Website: ulta-beauty
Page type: delivery-shipping
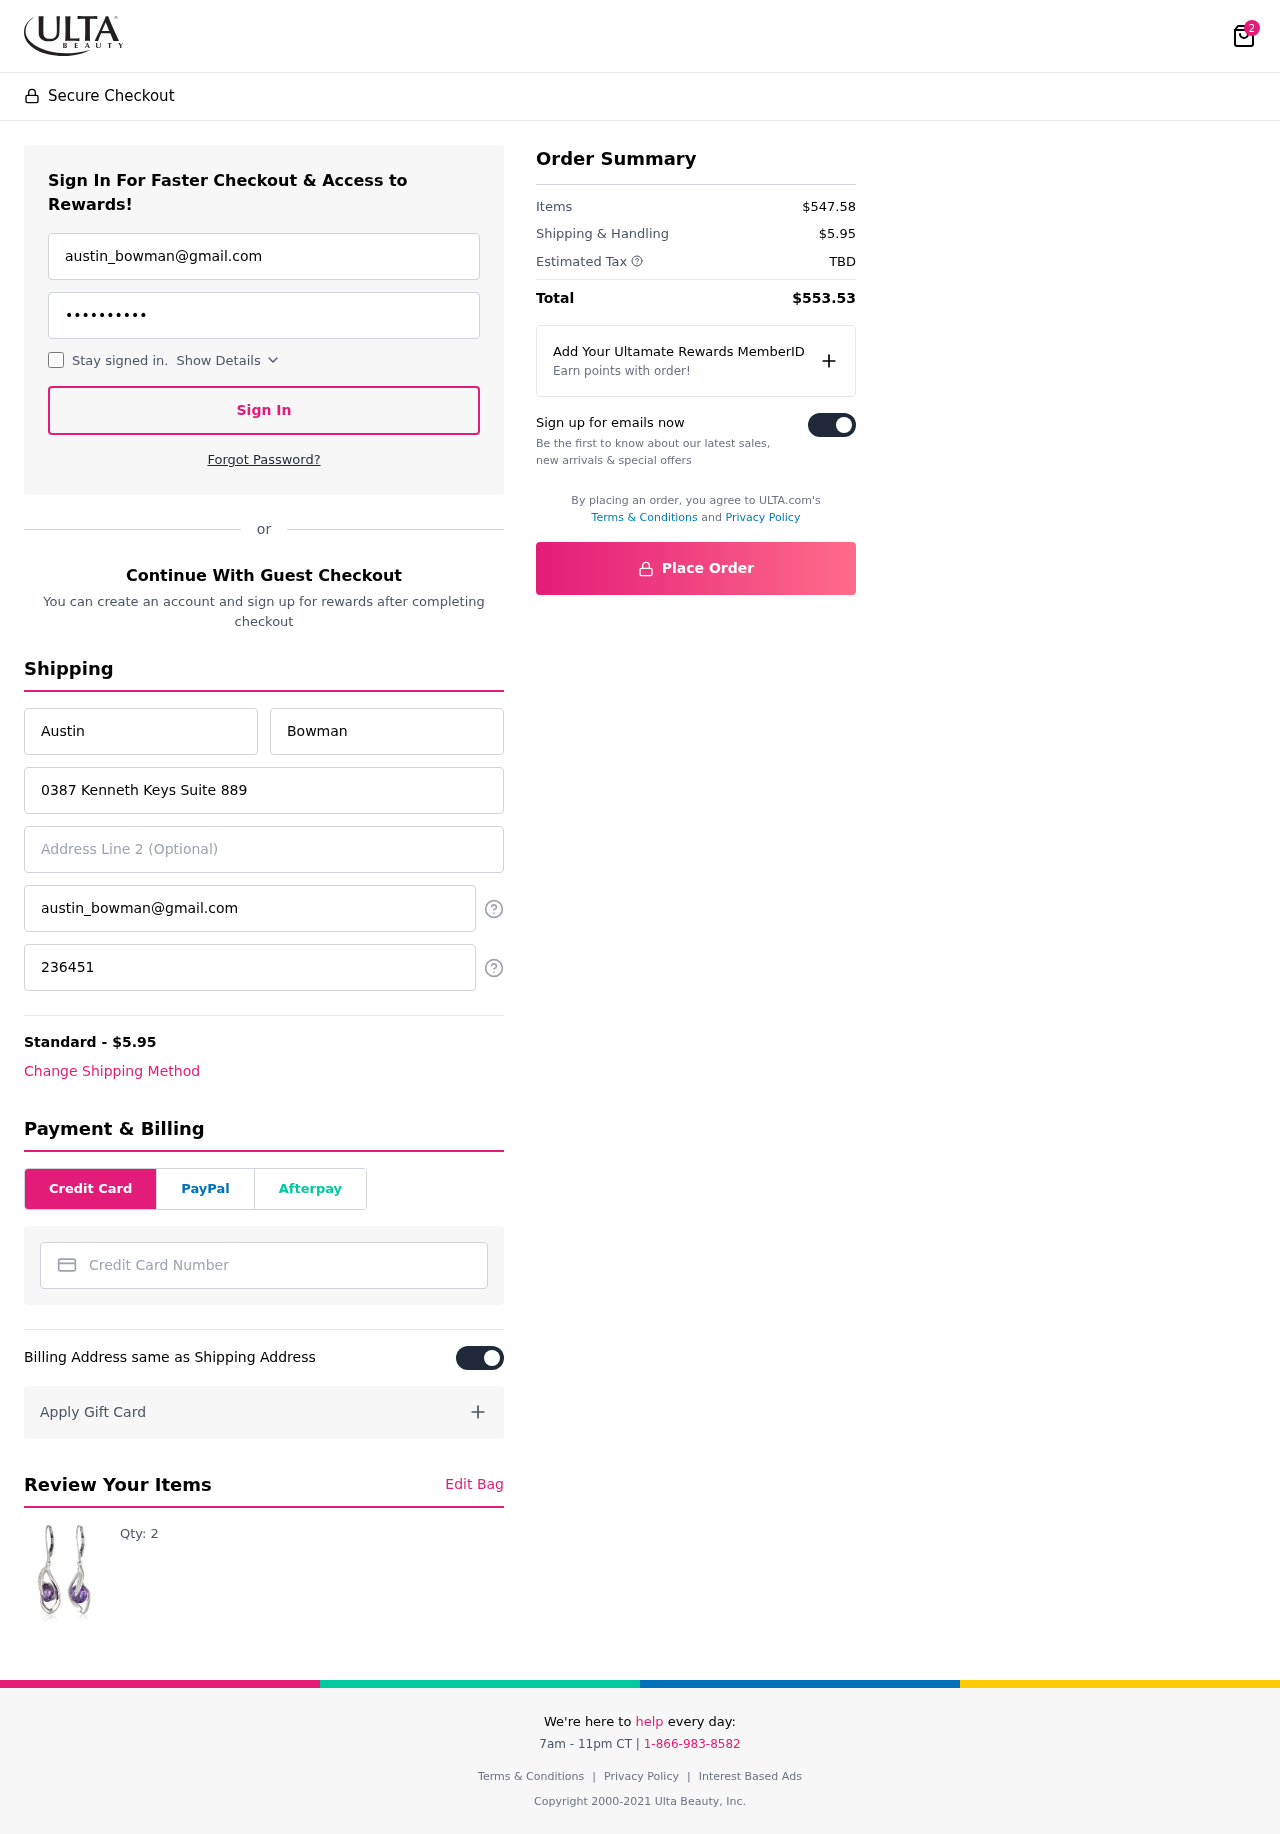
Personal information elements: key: PII_CARD_NUMBER
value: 6518 9652 3696 3043
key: PII_EMAIL
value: austin_bowman@gmail.com
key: PII_EMAIL2
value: austin_bowman@gmail.com
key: PII_FIRSTNAME
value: Austin
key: PII_LASTNAME
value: Bowman
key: PII_PHONE
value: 2364511238
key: PII_STREET
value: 0387 Kenneth Keys Suite 889
Product elements: key: PRODUCT1_QUANTITY
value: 2
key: PRODUCT1
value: Qty: 2
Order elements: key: ORDER_NUM_ITEMS
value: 2
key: ORDER_SHIPPING_COST
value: $5.95
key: ORDER_SUBTOTAL
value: $547.58
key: ORDER_TAX
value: TBD
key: ORDER_TOTAL
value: $553.53